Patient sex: M
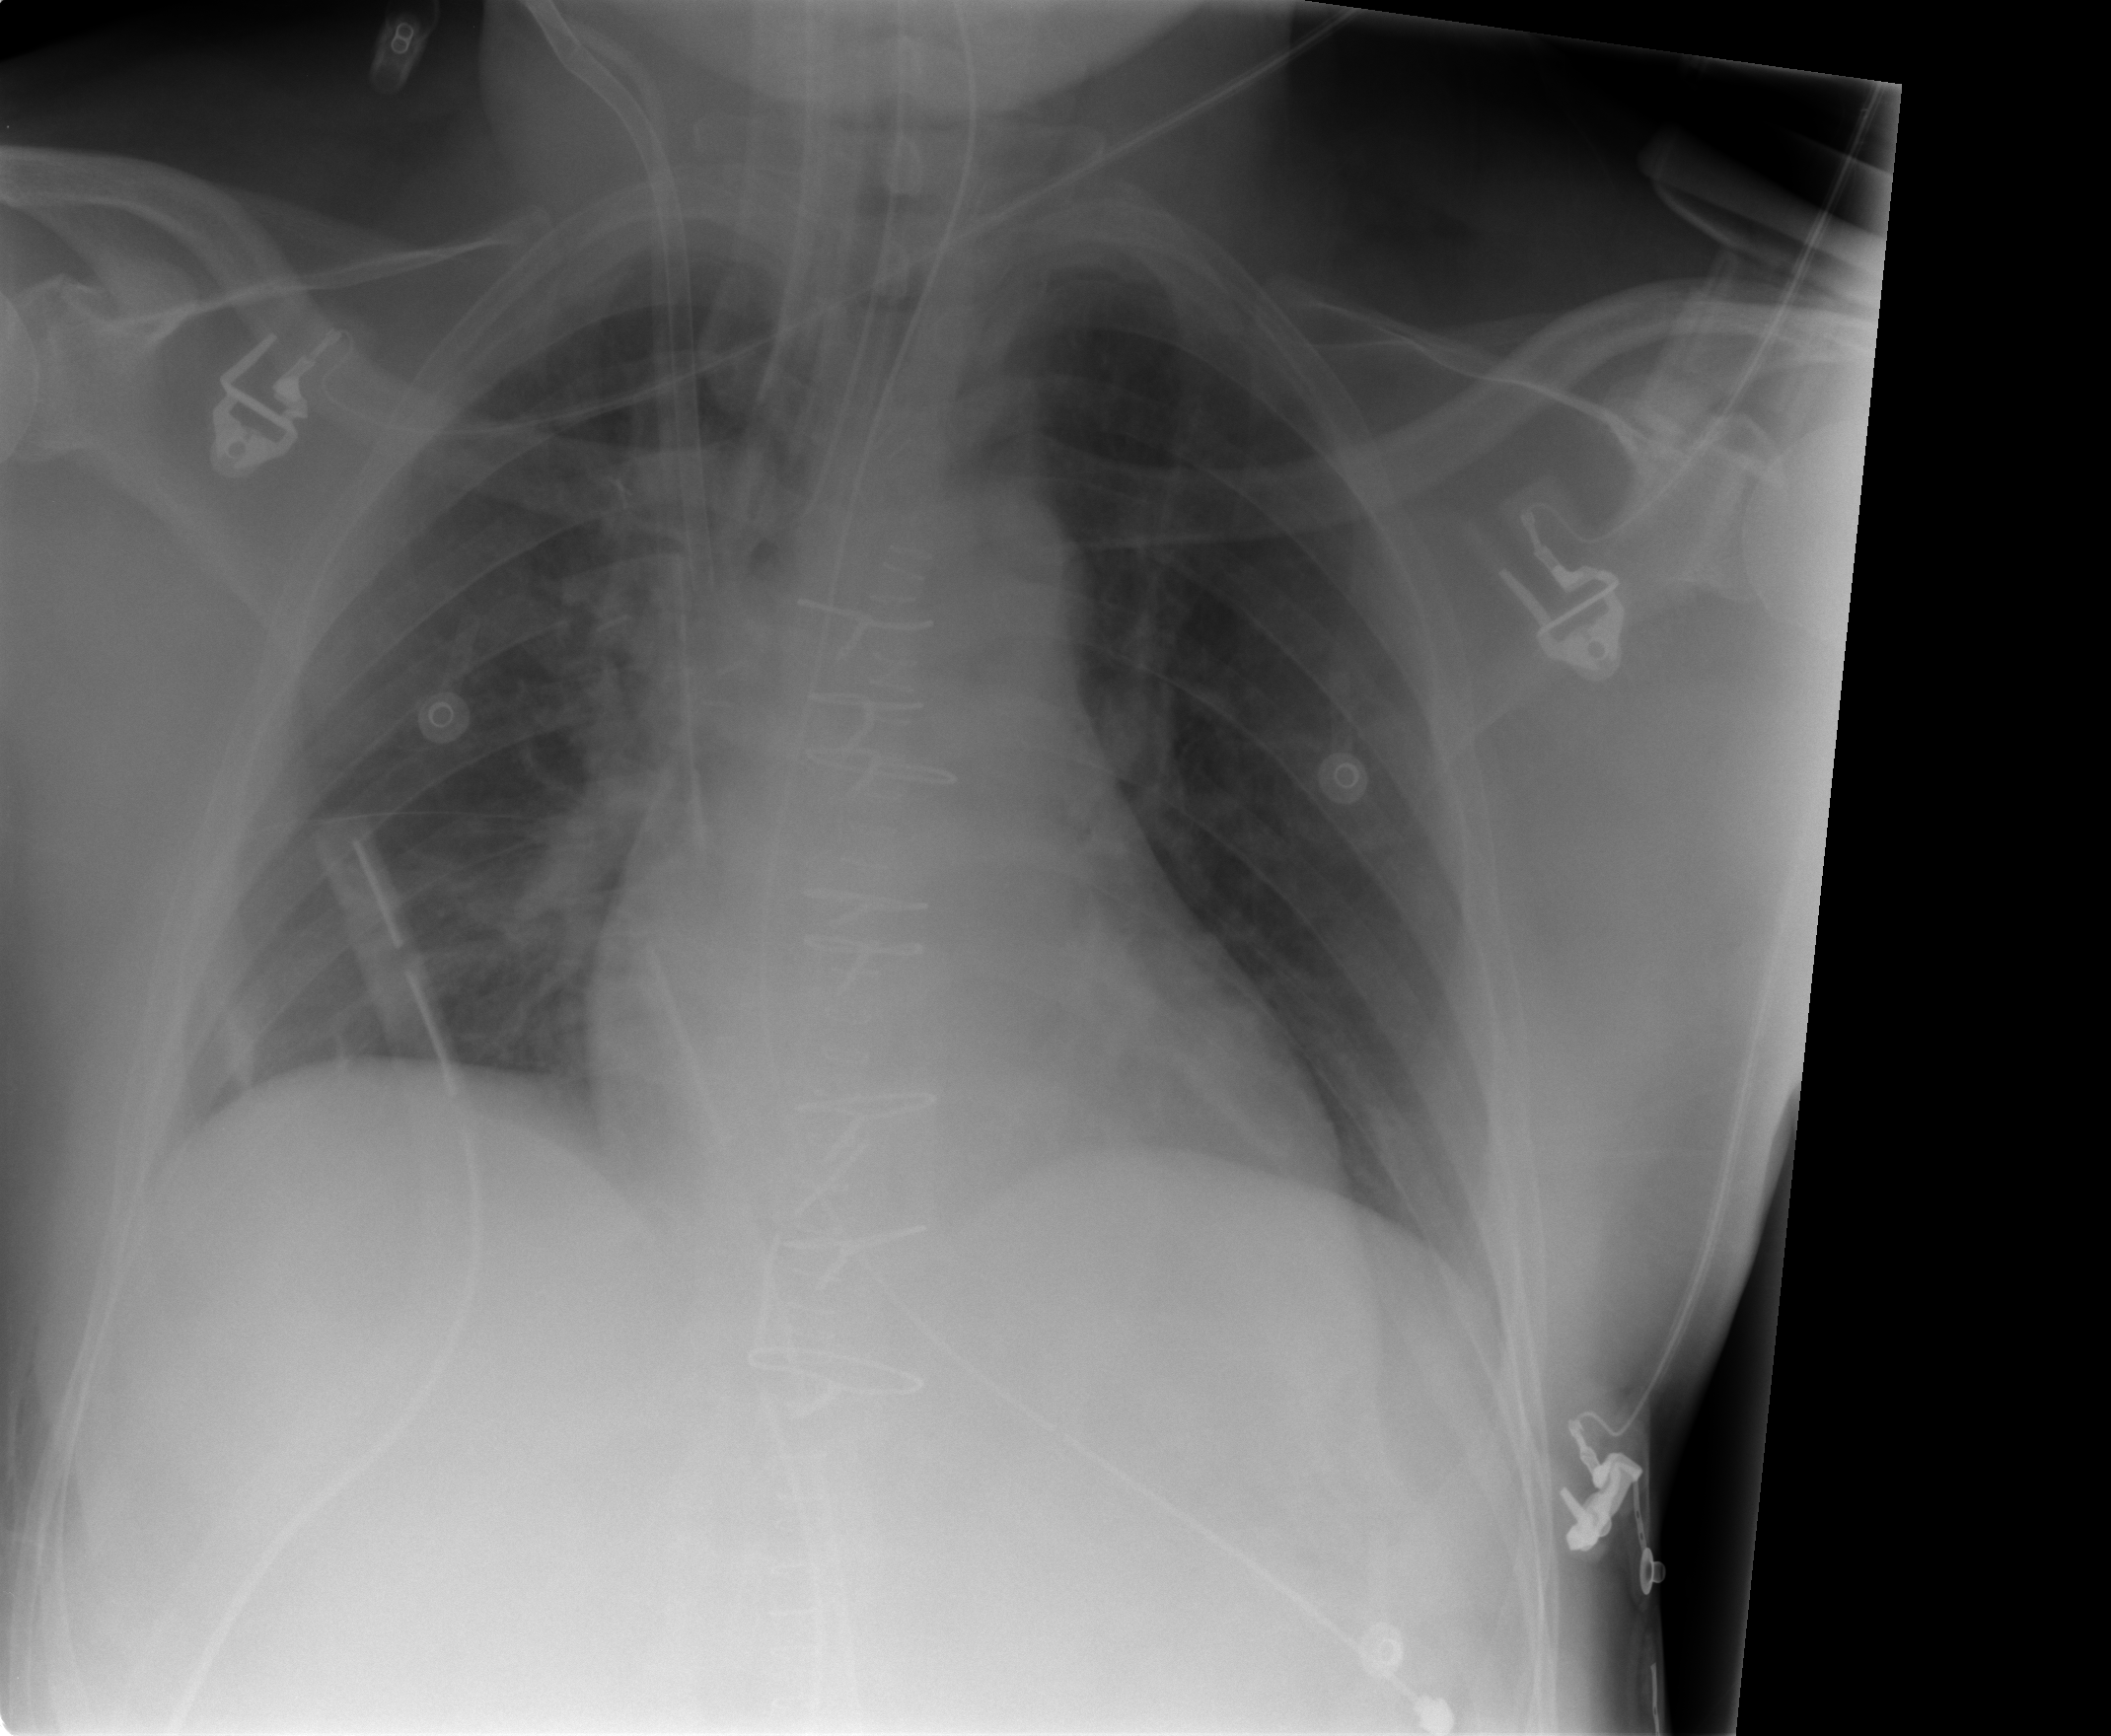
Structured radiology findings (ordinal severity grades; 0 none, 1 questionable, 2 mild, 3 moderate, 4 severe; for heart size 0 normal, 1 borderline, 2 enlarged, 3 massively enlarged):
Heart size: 0
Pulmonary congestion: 0
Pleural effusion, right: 0
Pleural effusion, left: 0
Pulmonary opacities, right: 2
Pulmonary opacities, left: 0
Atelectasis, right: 0
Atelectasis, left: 0